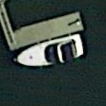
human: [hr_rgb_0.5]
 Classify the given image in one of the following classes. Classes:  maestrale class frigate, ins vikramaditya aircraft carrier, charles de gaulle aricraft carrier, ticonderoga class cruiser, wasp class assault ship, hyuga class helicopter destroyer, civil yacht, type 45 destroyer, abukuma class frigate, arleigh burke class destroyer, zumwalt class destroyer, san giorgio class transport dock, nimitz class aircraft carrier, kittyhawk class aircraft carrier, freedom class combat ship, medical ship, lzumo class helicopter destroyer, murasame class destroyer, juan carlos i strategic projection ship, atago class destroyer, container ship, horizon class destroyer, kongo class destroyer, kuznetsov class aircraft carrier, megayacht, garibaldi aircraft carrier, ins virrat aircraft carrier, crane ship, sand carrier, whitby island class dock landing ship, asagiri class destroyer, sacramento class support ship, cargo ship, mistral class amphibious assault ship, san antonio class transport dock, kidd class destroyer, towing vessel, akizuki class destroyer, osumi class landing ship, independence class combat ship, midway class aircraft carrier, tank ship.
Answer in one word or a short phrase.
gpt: Civil yacht